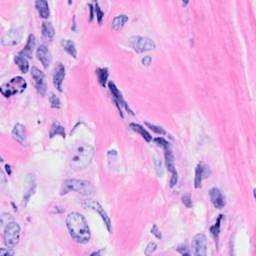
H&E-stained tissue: Breast